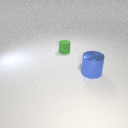
small green rubber cylinder to the left of large blue metal cylinder